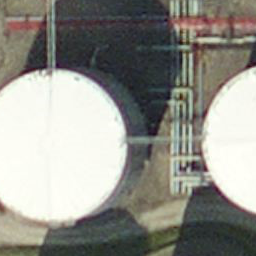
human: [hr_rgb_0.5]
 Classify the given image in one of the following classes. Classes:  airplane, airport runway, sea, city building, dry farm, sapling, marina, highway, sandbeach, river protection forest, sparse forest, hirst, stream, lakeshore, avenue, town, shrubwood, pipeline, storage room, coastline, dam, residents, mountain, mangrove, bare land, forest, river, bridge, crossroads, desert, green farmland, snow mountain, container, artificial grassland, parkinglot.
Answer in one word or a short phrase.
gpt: storage room